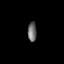
Tissue: prostate
Cell type: Fibroblasts
Senescence score: 0.7153
Nuclear area (px): 167
Mean DAPI intensity: 109.072